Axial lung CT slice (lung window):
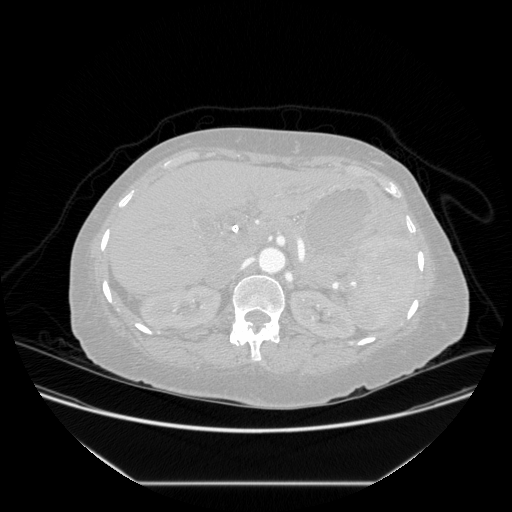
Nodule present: no